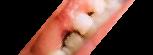
Condition: hypodontia